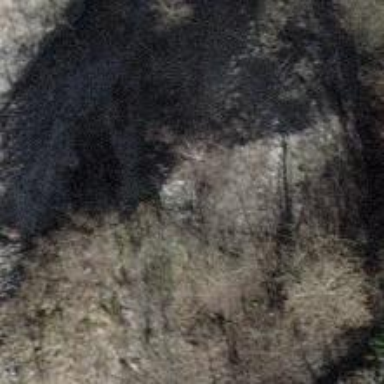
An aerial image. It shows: Natural cliff.